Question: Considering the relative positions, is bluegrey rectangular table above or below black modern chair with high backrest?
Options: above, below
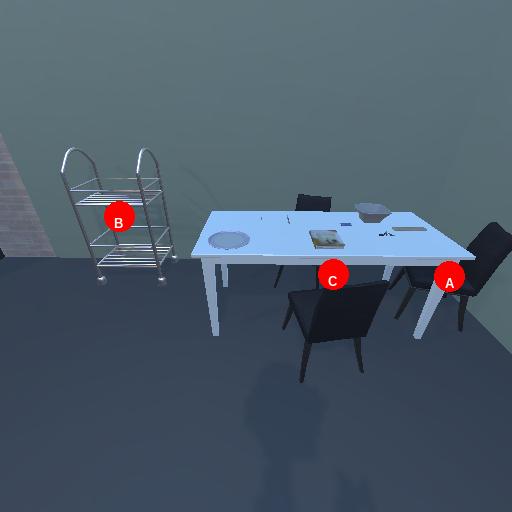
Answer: above